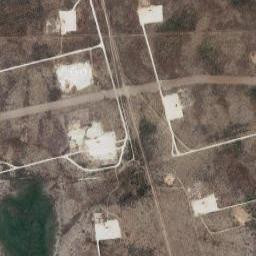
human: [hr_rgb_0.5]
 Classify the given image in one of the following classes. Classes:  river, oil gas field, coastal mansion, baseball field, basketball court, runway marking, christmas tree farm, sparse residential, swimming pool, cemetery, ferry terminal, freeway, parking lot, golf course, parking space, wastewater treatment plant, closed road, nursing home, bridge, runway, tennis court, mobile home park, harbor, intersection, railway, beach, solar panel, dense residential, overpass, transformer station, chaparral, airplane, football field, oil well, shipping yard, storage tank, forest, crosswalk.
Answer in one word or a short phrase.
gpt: oil gas field